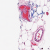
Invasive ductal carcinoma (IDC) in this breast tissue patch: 0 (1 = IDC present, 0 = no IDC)